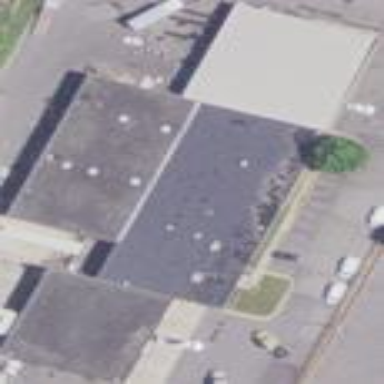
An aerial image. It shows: Warehouse building.